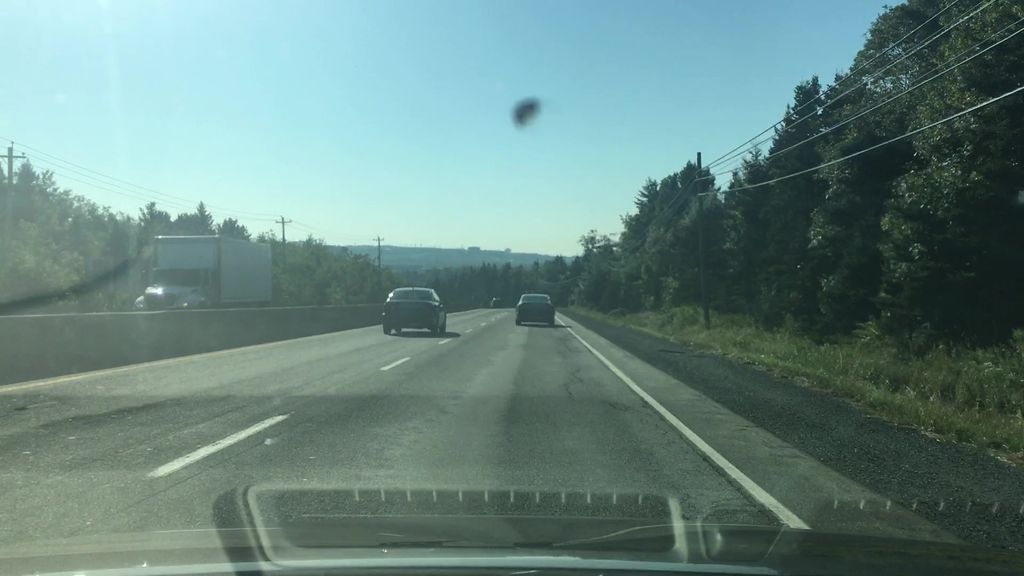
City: halifax